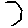
Label: hexagon